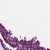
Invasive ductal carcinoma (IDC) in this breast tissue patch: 1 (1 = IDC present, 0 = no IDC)